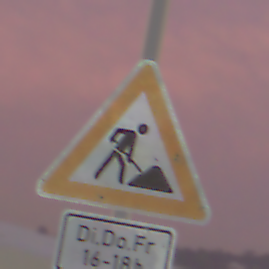
Verkehrszeichen: Arbeitsstelle
Zusatzzeichen unten: ZeitangabenMitBeschraenkungAufWochentage3
Umgebung: Outdoor, Urban
Tageszeit: SunriseSunset
Wetter: PartlyCloudy
Licht: Artificial
Jahreszeit: NotSpecified
Kontrast: HighContrast